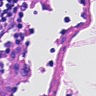
Metastatic tissue present: no